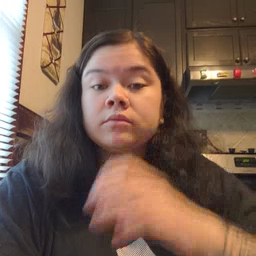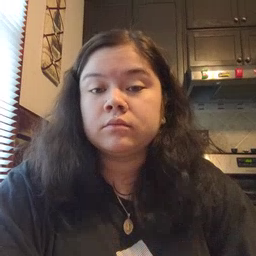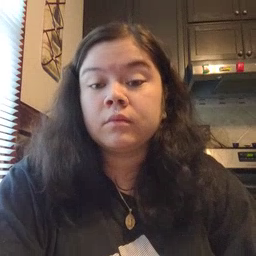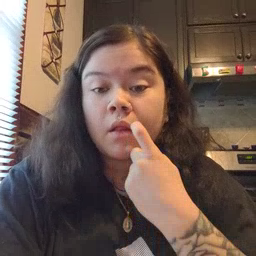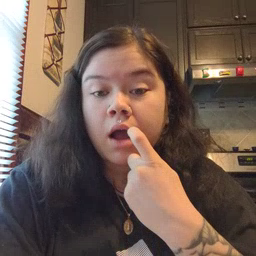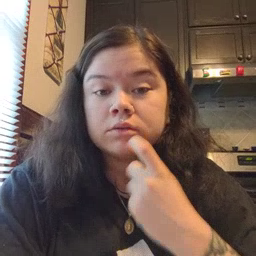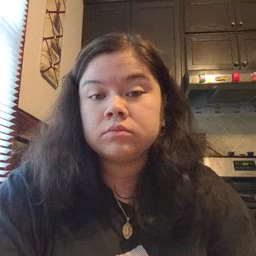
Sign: glasswindow